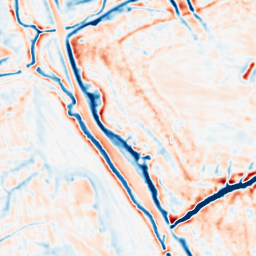
Category: multiscale
Decomposition family: dog_multiscale
Decomposition parameters: sigma_ratio: 1.4
n_scales: 4
base_sigma: 1
Upsampling method: sinc_hamming
Upsampling parameters: scale: 2
kernel_size: 16
Upsampling scale: 2